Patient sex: M
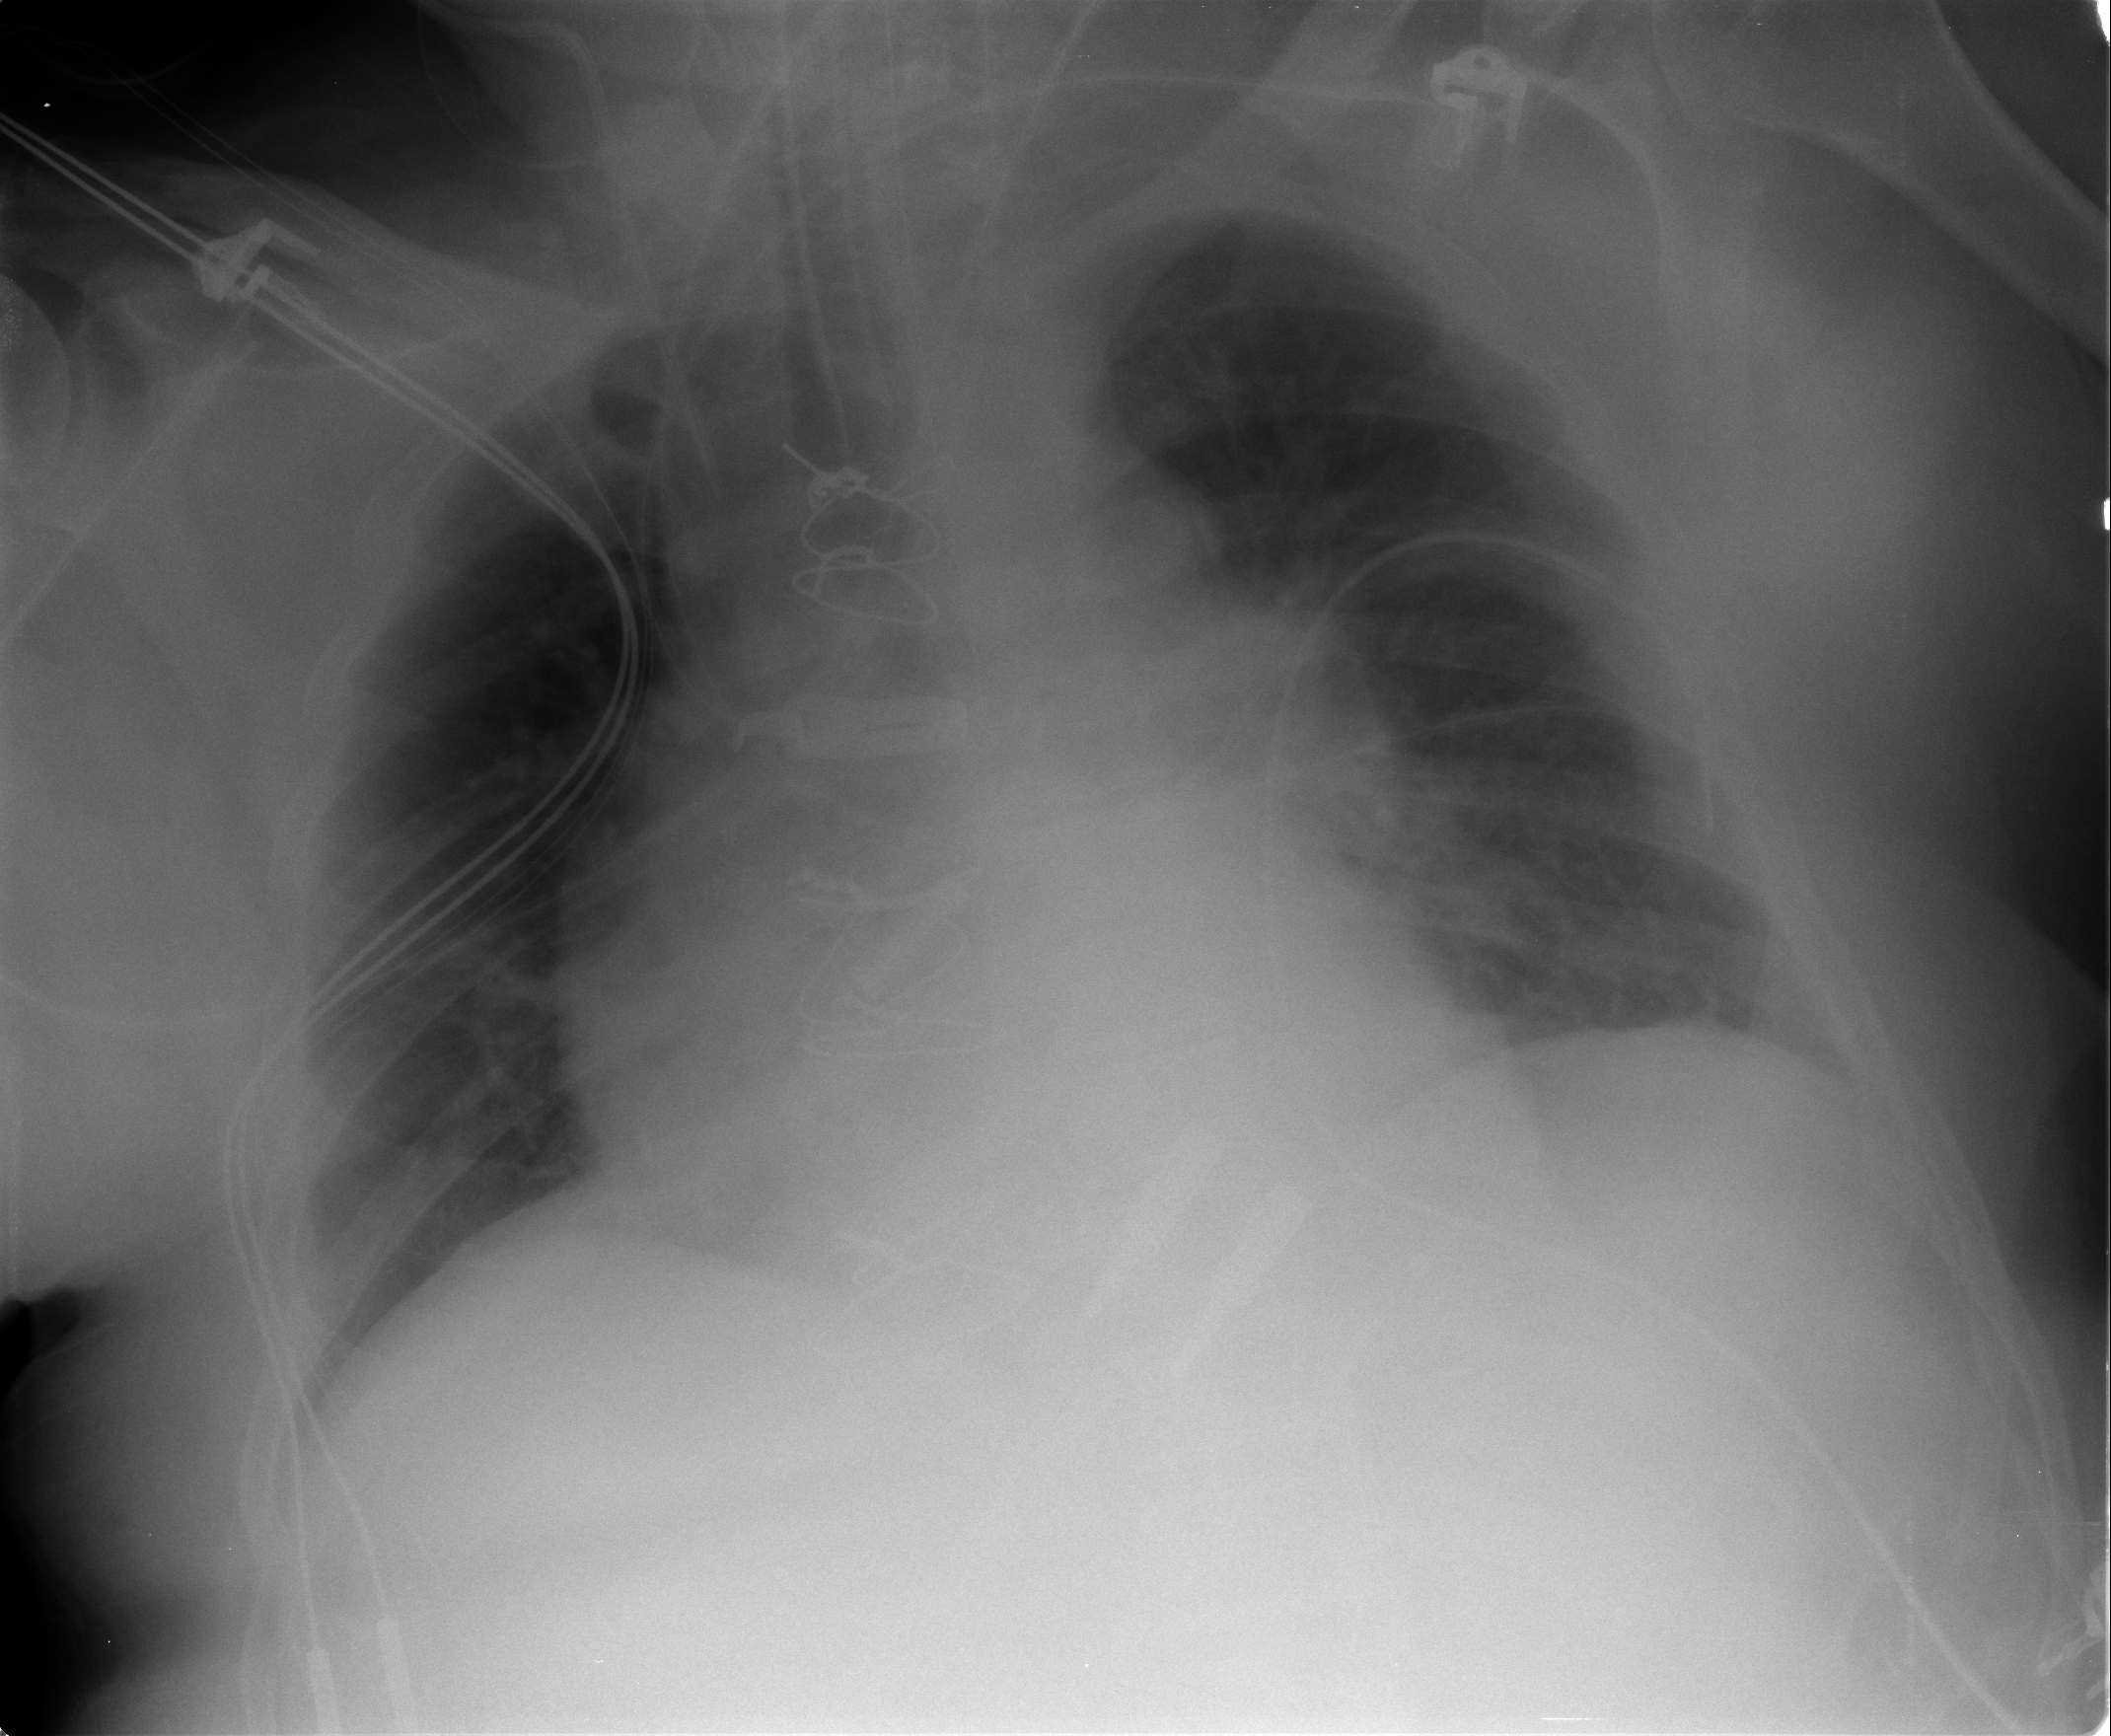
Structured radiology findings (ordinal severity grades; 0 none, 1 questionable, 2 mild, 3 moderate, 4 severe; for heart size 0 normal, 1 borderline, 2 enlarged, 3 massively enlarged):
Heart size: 3
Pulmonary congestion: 2
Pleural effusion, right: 0
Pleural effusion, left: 2
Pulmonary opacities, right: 0
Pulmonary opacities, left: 2
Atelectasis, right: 2
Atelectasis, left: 2